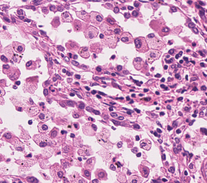
Tumor epithelial tissue: yes
Tumor-associated stroma tissue: yes
Normal tissue: no